Question: I have started to make a master-server program for a small project involving rebuilding a game on a newer engine.
The master server program currently looks like this:

The large textbox with the 'Found 4 installed processor(s)' is a 'console' which outputs raw event messages sent to and from clients/gameservers using the master-server. It cannot be inputted into and the administrator () can only copy from the textbox; they cannot delete/add anything.
The issue is that because it's supposed to be a 'console', it should automatically scroll down to the last line of the multiline textbox.
There are many questions on Stack Overflow which cover this (<URL> when placing the code within the 'console_TextChanged' subroutine.
I have tried this:
'''
Private Sub console_TextChanged(sender As Object, e As EventArgs) Handles console.TextChanged
console.AppendText(Text)
console.Select(console.TextLength, 0)
console.ScrollToCaret()
End Sub
'''
It doesn't work, but it does however cause a bug in the program where each line is appended with the program's title quite a few times:
'''
[net 11:32:22.243] System Started.Server Network | Crysis Wars 1.5Server Network | Crysis Wars 1.5Server Network | Crysis Wars 1.5Server Network | Crysis Wars 1.5Server Network | Crysis Wars 1.5Server Network | Crysis Wars 1.5Server Network | Crysis Wars 1.5Server Network | Crysis Wars 1.5Server Network | Crysis Wars 1.5Server Network | Crysis Wars 1.5
'''
Some C# solutions have also worked for me in Visual Basic .Net in the past, and so I have tried <URL> but I haven't been able to get these working either.
Is this really the correct way to autoscroll a multilined textbox, and if so, why is it not working for me?
'''
Private Sub Form1_Load(sender As Object, e As EventArgs) Handles MyBase.Load
console.Text = GetNetTime() + "System Started."
WriteToConsole("Working Area: " + CStr(My.Computer.Screen.WorkingArea().Width) + "*" + CStr(My.Computer.Screen.WorkingArea().Height))
WriteToConsole("Found " + CStr(Environment.ProcessorCount) + " installed processor(s)")
Dim i As Integer = 0
While (i < Environment.ProcessorCount)
WriteToConsole("Processor " + CStr(i) + ": " + My.Computer.Registry.LocalMachine.OpenSubKey("Hardware\Description\System\CentralProcessor" + CStr(i)).GetValue("ProcessorNameString"))
WriteToConsole(" Family: " + My.Computer.Registry.LocalMachine.OpenSubKey("Hardware\Description\System\CentralProcessor" + CStr(i)).GetValue("Identifier"))
WriteToConsole(" Manufacturer: " + My.Computer.Registry.LocalMachine.OpenSubKey("Hardware\Description\System\CentralProcessor" + CStr(i)).GetValue("VendorIdentifier"))
i += 1
End While
WriteToConsole("Starting networking services")
End Sub
Private Sub console_TextChanged(sender As Object, e As EventArgs) Handles console.TextChanged
console.AppendText(Text)
console.Select(console.TextLength, 0)
console.ScrollToCaret()
End Sub
Function GetNetTime()
Return "[net " + CStr(DateTime.UtcNow.Hour) + ":" + CStr(DateTime.UtcNow.Minute) + ":" + CStr(DateTime.UtcNow.Second) + "." + CStr(DateTime.UtcNow.Millisecond) + "] "
End Function
Function WriteToConsole(ByVal input As String)
console.AppendText(Environment.NewLine & GetNetTime() + input)
Return -1
End Function
'''
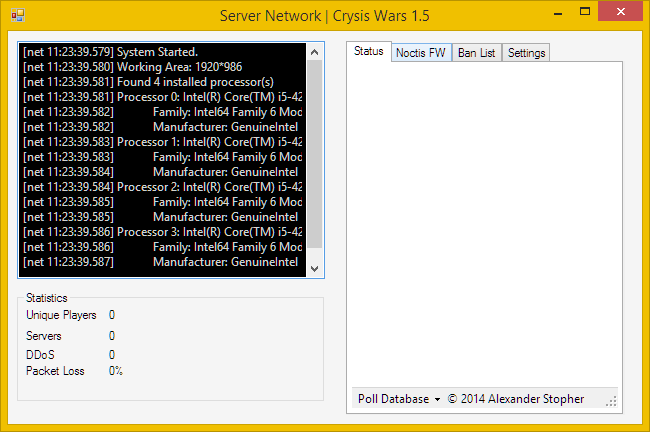
Answer: If you're using 'AppendText', you can completely get rid of that 'console_TextChanged' method because 'AppendText' already does this for you.
For some reason (may be a bug?) when the 'TextBox' is not exposed to the screen, 'AppendText' doesn't seem to scroll to end. I have no good explanation now, need to look into the .Net framework source.
As a workaround just move all your code to 'MyBase.Shown' event, not 'Load' event. That works as expected, difference is 'Shown' event will be raised as soon as the Form is first rendered in the screen as opposed to 'Load' which gets fired before the form is rendered.